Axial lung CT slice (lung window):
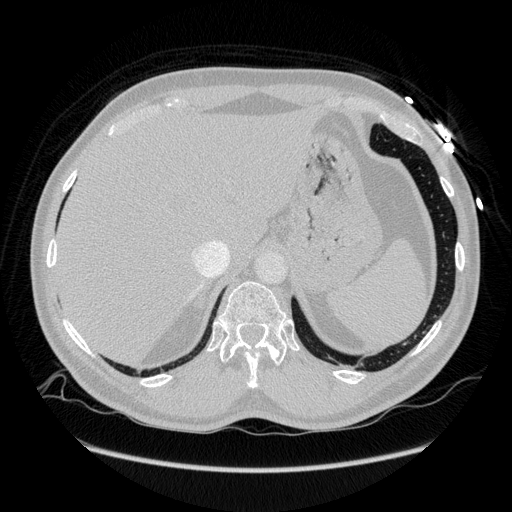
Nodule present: no